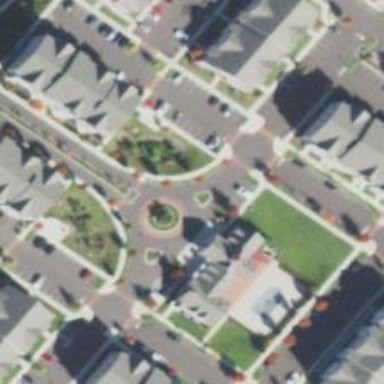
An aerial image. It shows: Residential road with roundabout.